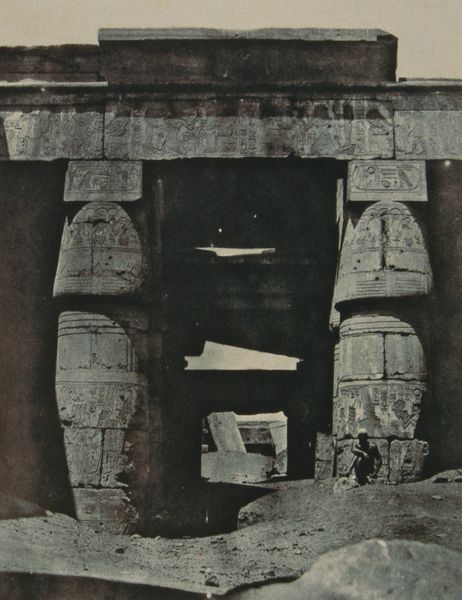
Titel: Portikus des Chons-Tempels, Karnak
Künstler: Maxime Du Camp
Standort: Köln
Institution: Museum Ludwig
Schlagwörter: dunkel, himmel, mann, nackt, schatten, weiß, sand, grau, licht, schwarz, säule, säulen, tür, zeichen, dach, gebäude, ornament, architektur, mensch, stein, steine, boden, sitzend, relief, schrift, hocke, schlagschatten, trocken, afrika, wüste, mauer, pilaster, figuren, kartusche, inschrift, sitzt, durchgang, schriftzeichen, tor, foto, fotografie, photographie, eingang, fugen, gang, ruine, stütze, antike, durchblick, orient, kiesel, schwarz-weiß, ruinen, snad, architrav, photo, portal, gesims, quader, sandstein, grab, bildzeichen, sturz, wächter, ausgang, tempel, heilig, reliefs, osmanisch, schaufel, rillen, konisch, symbole, grabmal, ägyptisch, zerfall, ägypten, gebälk, and, grabmahl, seulen, ausgrabung, blöcke, beduine, inka, südamerika, einkerbung, hieroglyphen, hiroglyphen, hyroglyphen, türsturz, säuen, runine, gedrungen, agypten, ausgräber, photo schwarz weiß, einritzungen, verheisung, stüt, hyroglythen, hiroglythen